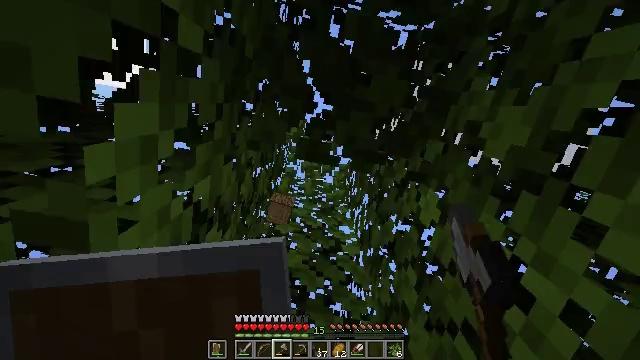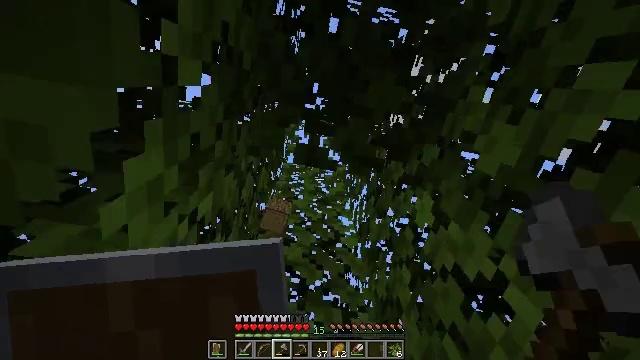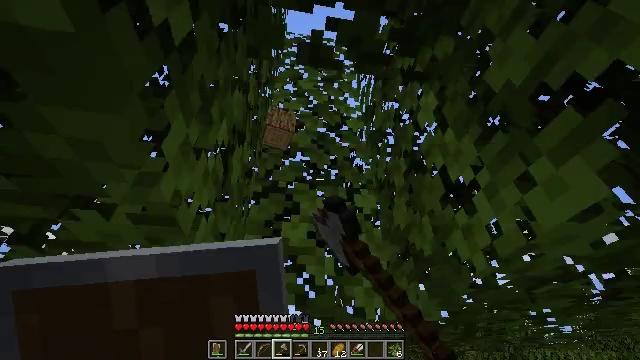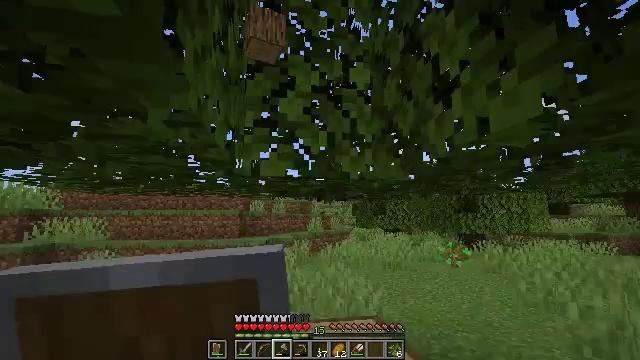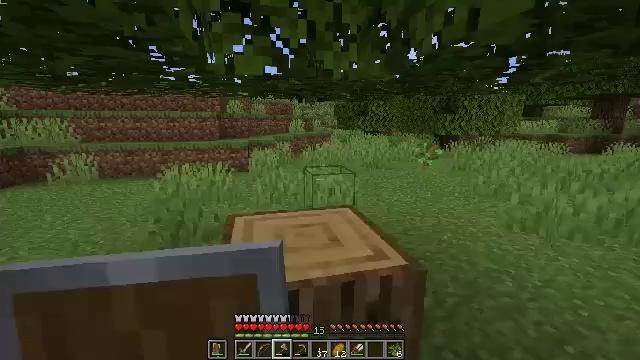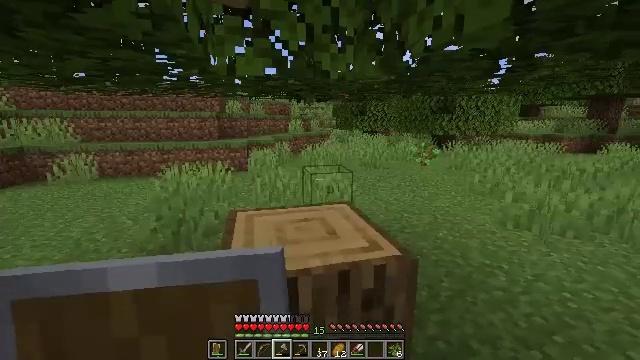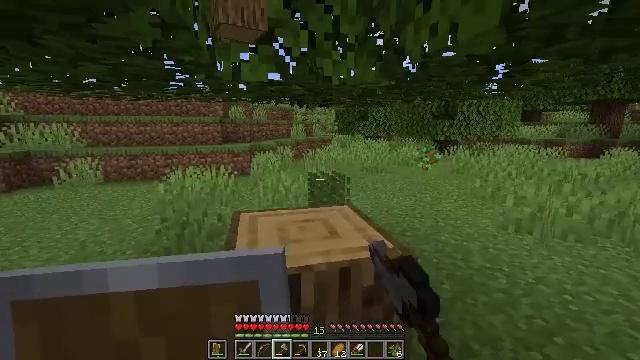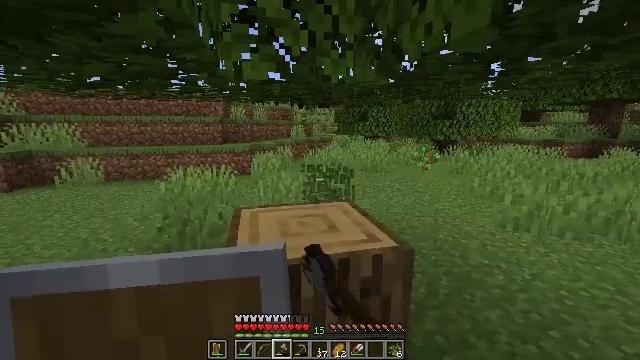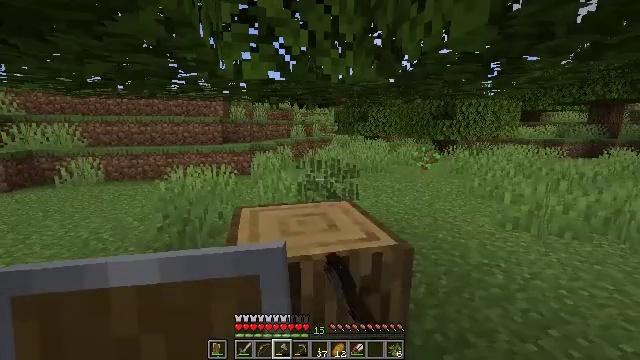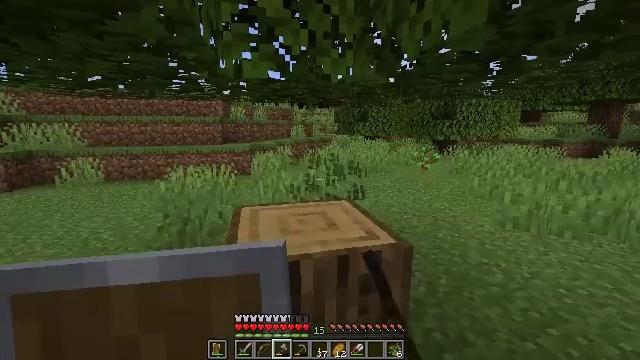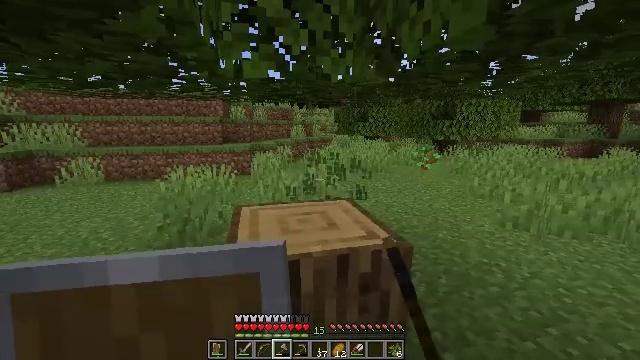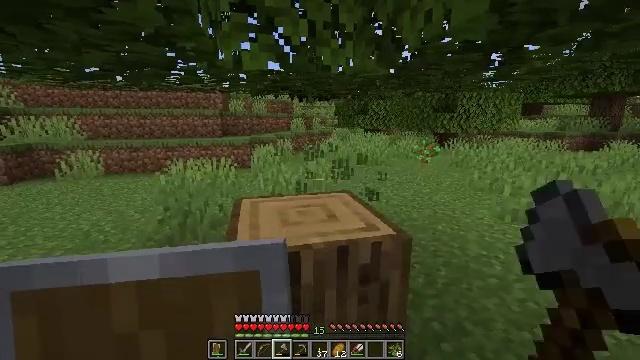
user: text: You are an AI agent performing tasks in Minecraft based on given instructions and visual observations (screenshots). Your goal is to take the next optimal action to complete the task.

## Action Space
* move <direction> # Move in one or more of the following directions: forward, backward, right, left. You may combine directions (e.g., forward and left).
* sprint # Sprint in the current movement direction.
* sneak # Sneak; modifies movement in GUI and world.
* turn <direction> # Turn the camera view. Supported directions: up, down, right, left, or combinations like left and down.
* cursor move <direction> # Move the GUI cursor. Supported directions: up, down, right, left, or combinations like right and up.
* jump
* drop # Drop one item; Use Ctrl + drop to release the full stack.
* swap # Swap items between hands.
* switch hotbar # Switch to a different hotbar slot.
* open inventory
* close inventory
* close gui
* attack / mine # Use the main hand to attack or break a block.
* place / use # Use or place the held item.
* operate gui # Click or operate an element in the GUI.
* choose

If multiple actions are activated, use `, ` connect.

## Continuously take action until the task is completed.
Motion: motion action
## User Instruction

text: Gather grass on the ground.
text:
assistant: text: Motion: move back, turn down, attack / mine
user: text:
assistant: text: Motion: move back, turn left and down, attack / mine
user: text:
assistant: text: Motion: move back, turn right and down, attack / mine
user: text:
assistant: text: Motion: turn right and down, attack / mine
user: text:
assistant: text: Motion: attack / mine
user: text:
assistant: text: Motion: turn up, attack / mine
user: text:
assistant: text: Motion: attack / mine
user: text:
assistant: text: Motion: attack / mine
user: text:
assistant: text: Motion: attack / mine
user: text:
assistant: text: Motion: attack / mine
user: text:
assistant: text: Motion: turn down, attack / mine
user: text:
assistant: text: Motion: attack / mine